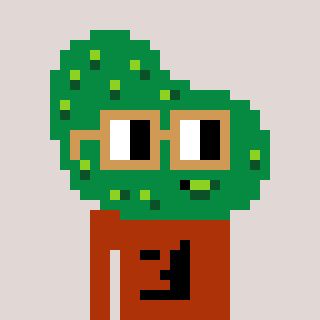
a pixel art character with square brown glasses, a pickle-shaped head and a hotbrown-colored body on a warm background